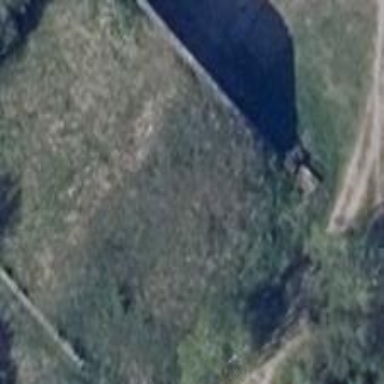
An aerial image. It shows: Bunker building.